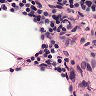
Metastatic tissue present: no